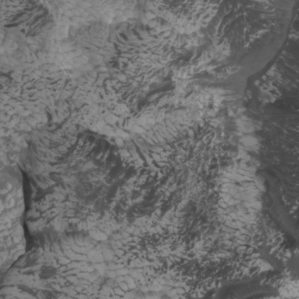
Label: non_frost